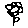
Label: flower